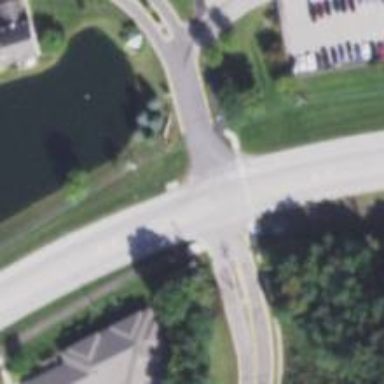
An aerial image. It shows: Marked crossing with zebra road markings.